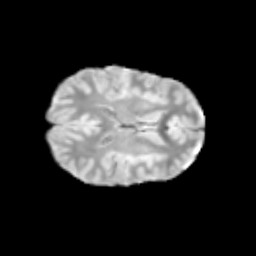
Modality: T2w
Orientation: axial
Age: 9
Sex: female
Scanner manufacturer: siemens
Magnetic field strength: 3 T
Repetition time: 3.8 s
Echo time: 0.07 s